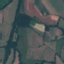
Land use / land cover: Pasture